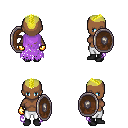
a pixel art fantasy rpg character, female body template, human, dark skin, maroon tattered cape, white pants, gold short mohawk hairstyle, gold gloves, black shoes, shield, four views (front, back, left, right), 2x2 character sprite sheet, small pixel art, hard edges, no anti-aliasing